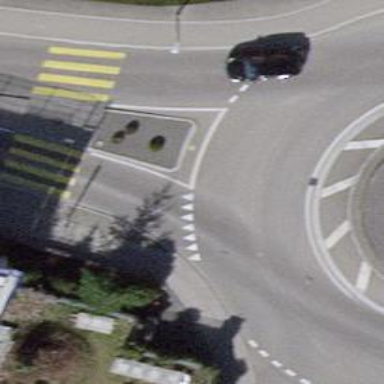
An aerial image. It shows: Primary highway with asphalt surface. There is separate cycle lane for soft cycling on the sidewalk.